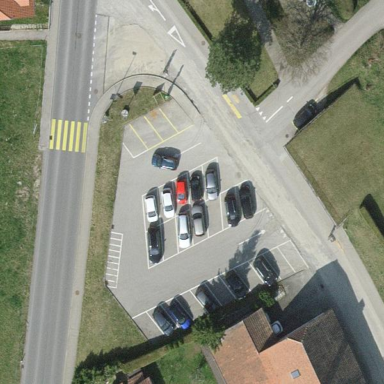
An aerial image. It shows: Parking area with surface.